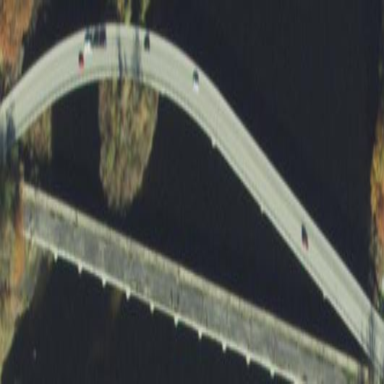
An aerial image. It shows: Man-made bridge.